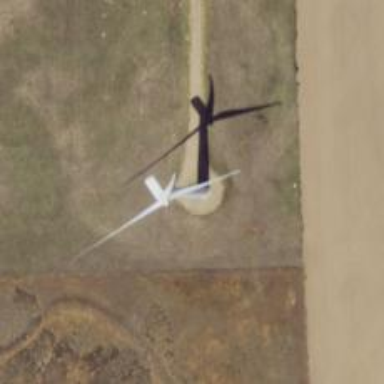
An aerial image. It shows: Wind generator in the form of horizontal axis wind turbine.